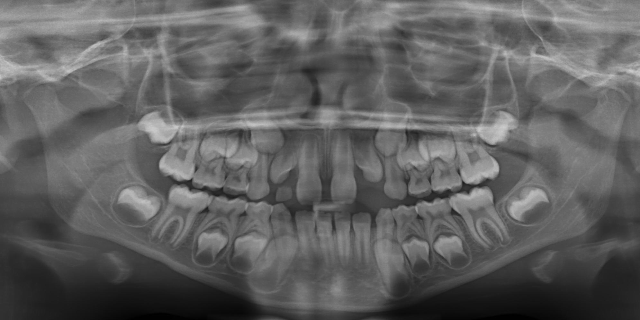
child